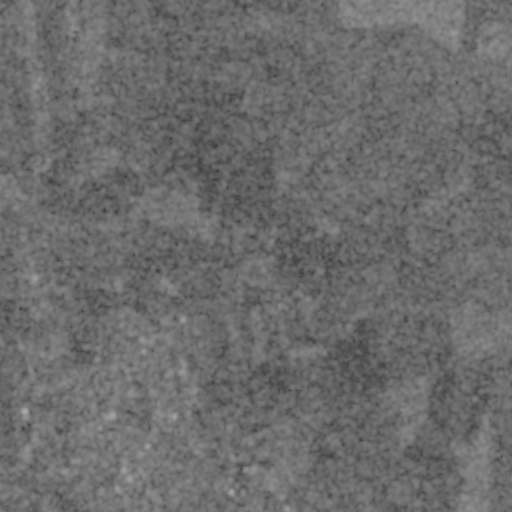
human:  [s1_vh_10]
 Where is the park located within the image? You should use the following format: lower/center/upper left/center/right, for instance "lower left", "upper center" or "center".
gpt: The park is located in the lower left of the image.
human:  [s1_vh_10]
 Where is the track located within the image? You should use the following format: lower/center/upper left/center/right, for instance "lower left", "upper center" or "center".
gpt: The track is located in the lower left of the image.
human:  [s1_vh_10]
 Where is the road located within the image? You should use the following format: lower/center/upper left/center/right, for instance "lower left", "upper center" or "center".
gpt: There is no road in the image.

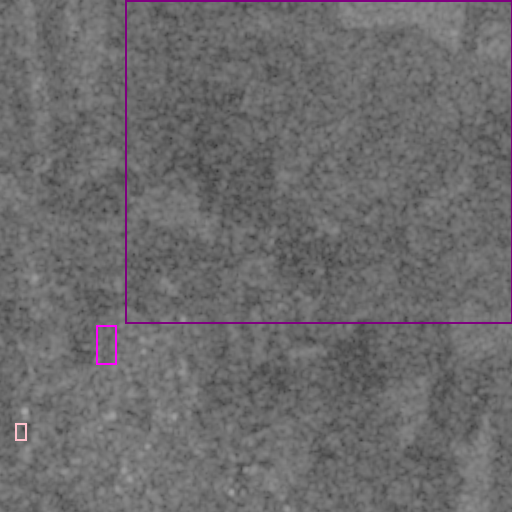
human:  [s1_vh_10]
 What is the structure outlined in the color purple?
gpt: The structure outlined in purple is a crop field.
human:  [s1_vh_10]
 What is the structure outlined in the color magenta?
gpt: The structure outlined in magenta is a park.
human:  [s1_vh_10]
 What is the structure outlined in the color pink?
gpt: The structure outlined in pink is a track.
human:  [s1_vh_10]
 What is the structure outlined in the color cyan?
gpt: There is no cyan outline.